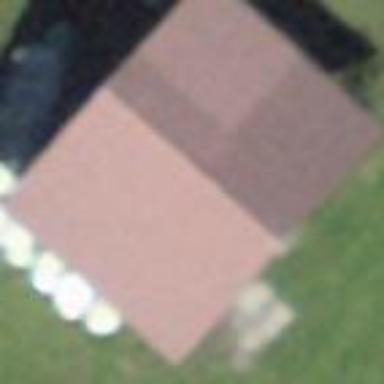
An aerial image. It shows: Rural barn.